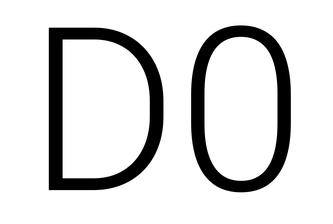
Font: Roboto_Light